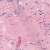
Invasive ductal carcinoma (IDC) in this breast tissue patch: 0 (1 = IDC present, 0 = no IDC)